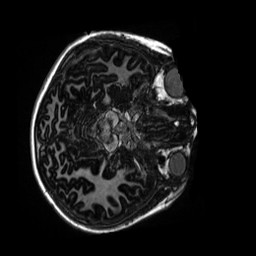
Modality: MP2RAGE
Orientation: axial
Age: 9
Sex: male
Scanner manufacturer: siemens
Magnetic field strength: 3 T
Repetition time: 4 s
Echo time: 0.00303 s